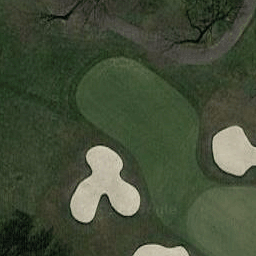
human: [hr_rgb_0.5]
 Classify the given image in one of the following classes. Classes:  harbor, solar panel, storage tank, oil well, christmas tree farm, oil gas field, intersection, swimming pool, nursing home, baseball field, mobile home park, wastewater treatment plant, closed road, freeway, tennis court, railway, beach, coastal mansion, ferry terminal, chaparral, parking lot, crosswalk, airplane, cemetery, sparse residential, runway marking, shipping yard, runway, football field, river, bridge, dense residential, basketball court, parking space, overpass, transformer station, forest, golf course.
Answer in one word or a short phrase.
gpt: golf course